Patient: sex M, age 50
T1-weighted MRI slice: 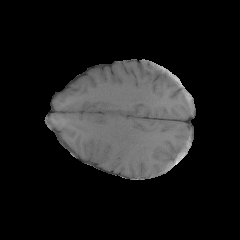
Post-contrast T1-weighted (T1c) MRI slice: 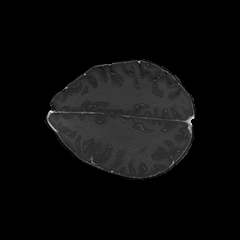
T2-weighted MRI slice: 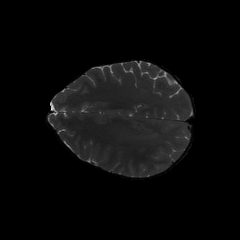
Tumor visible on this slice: no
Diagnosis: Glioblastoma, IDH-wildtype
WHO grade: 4